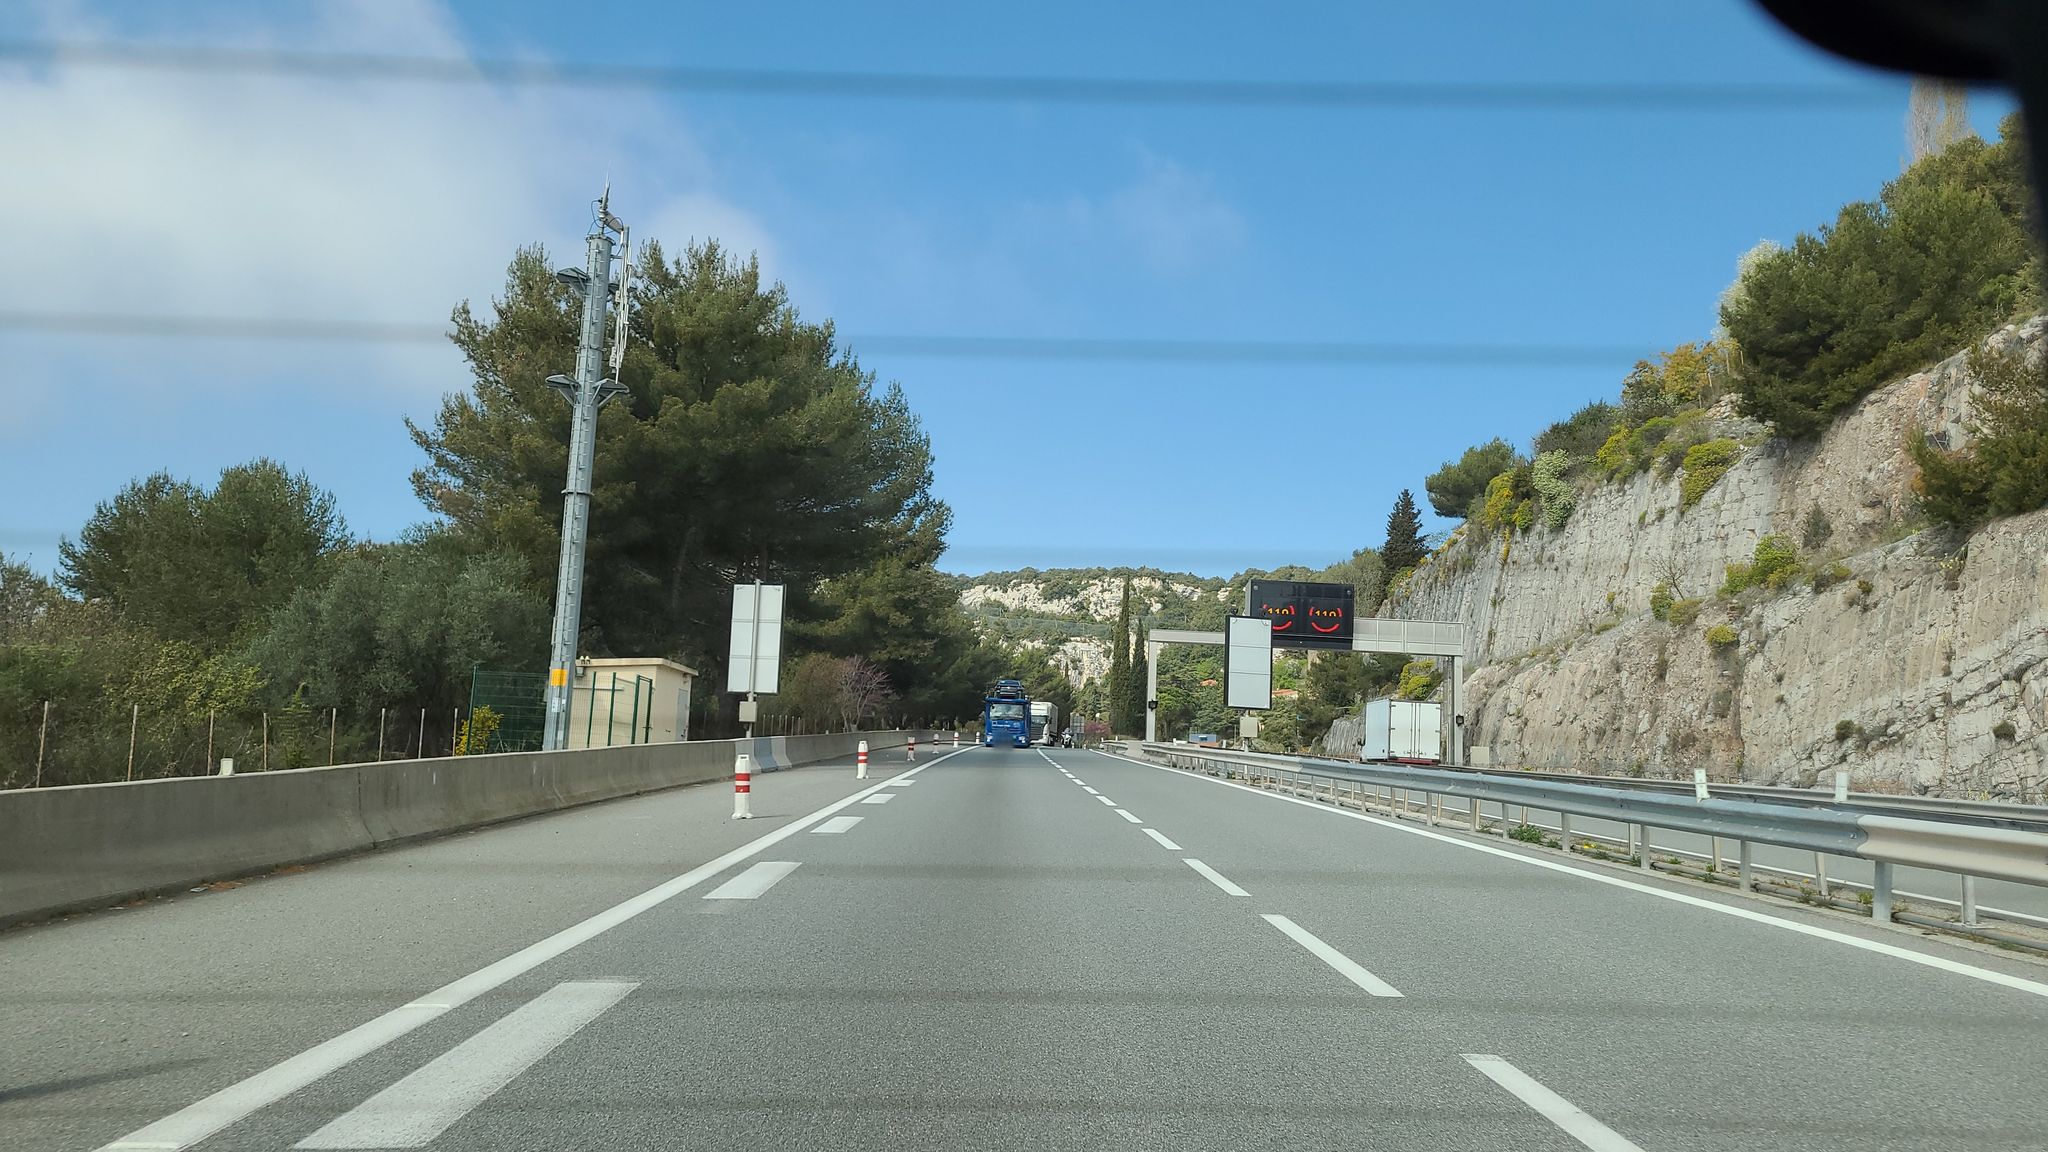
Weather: clear
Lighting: day
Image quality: good
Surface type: driving surface
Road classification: motorway
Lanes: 2, 3
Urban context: suburban or peri-urban
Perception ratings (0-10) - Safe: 1.6, Lively: 3.12, Beautiful: 6.08, Boring: 8.9, Depressing: 4.74, Wealthy: 3.77